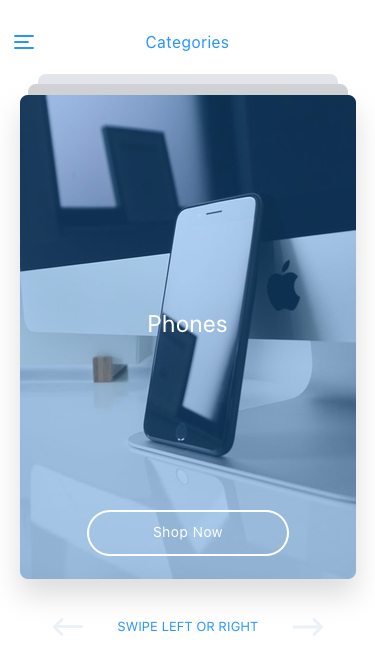
Text in this UI design:
Swipe left or right
Phones
Shop Now
Categories